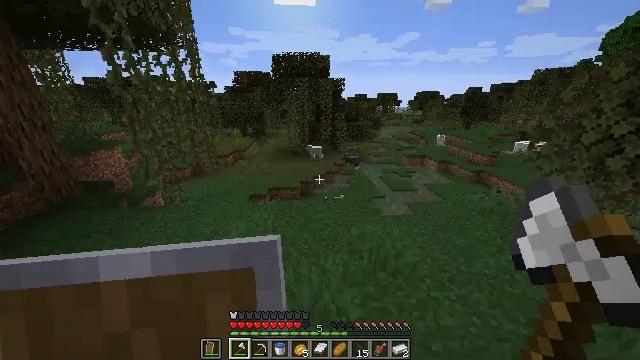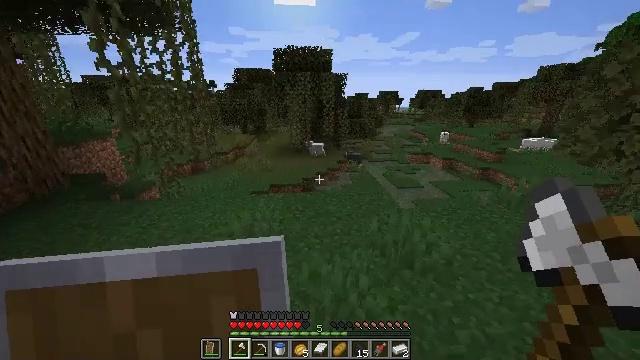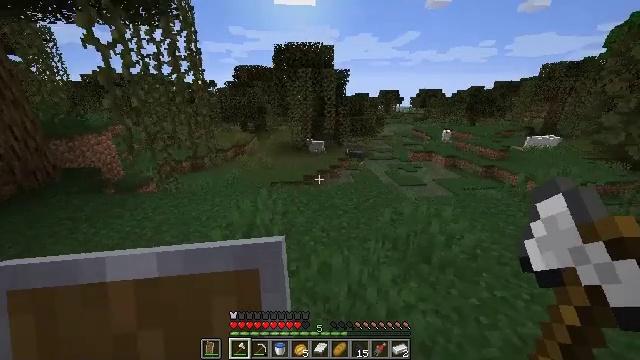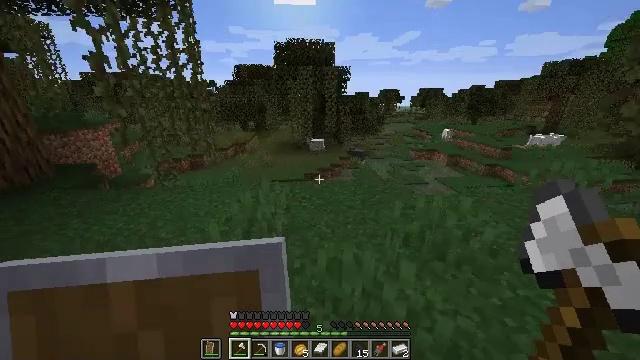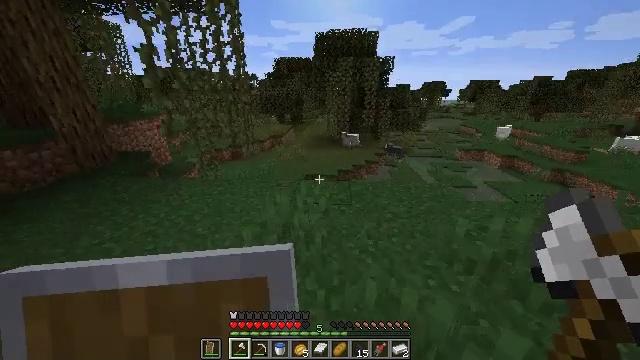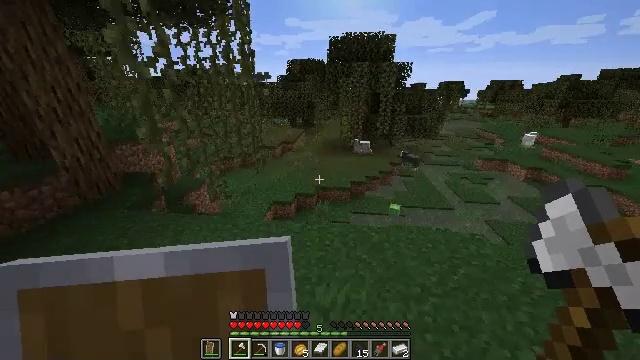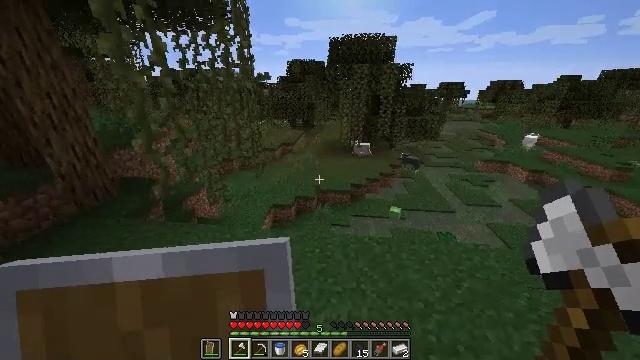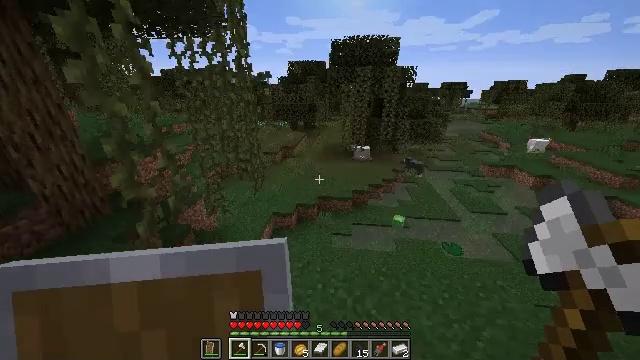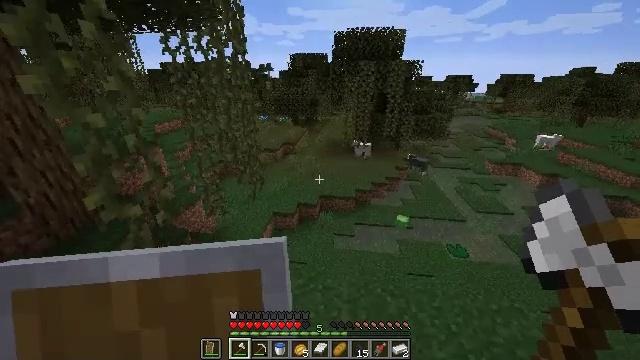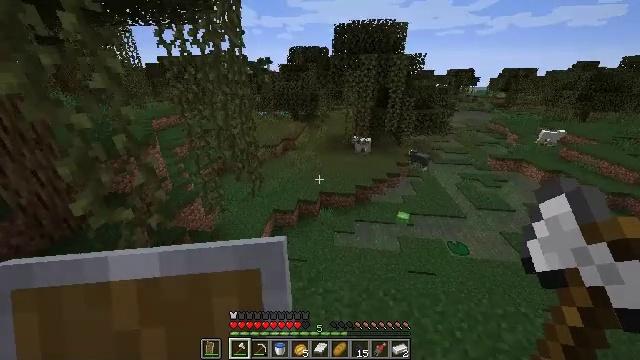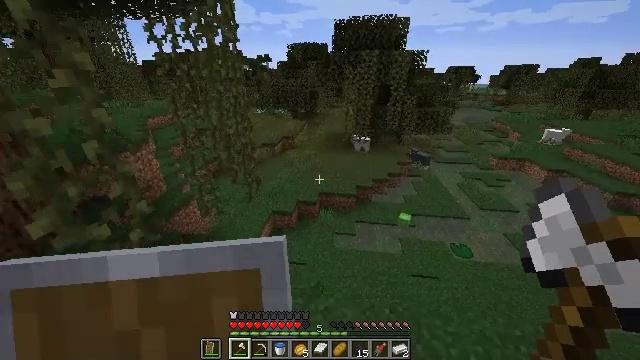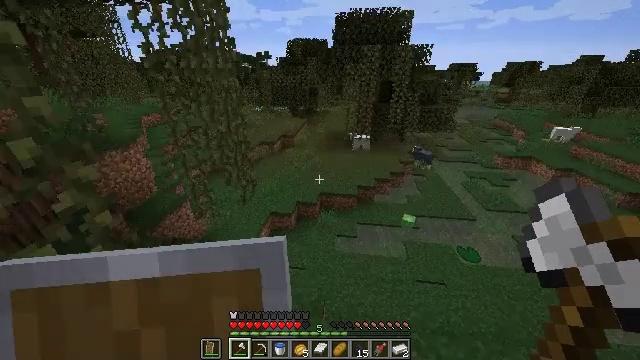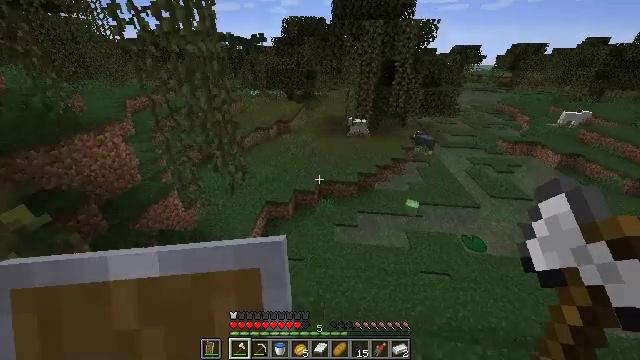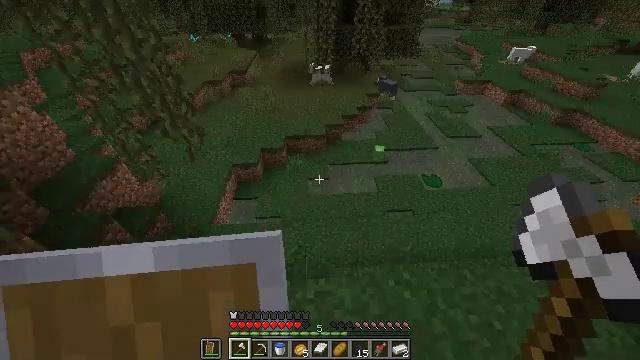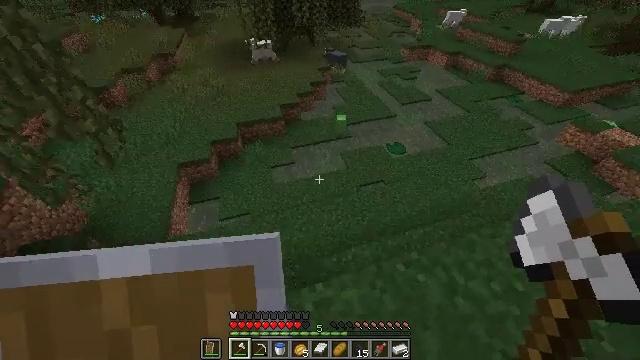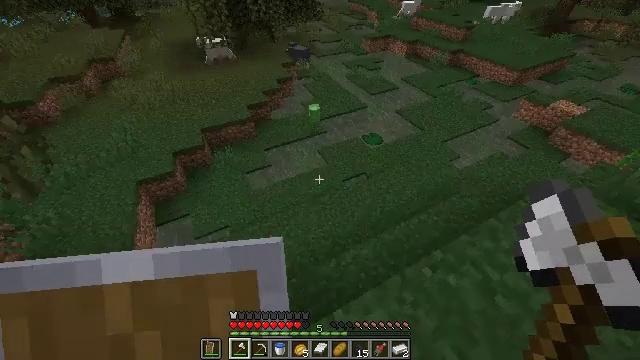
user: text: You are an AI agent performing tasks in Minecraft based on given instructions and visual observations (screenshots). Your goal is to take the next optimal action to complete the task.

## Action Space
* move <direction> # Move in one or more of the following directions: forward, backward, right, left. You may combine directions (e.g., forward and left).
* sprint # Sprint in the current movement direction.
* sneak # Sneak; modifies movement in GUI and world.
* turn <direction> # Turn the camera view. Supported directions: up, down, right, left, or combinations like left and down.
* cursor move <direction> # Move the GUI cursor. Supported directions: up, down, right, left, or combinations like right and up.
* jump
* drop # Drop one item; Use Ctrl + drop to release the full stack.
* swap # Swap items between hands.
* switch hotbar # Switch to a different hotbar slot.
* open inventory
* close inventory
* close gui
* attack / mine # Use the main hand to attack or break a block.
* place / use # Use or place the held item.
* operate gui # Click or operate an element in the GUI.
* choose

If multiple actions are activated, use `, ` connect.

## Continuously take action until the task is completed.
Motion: motion action
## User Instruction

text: Hunt mobs.
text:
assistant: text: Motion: move forward, sprint, jump
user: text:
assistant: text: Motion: move forward, sprint, jump
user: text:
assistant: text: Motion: move forward, sprint, jump
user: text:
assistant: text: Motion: move forward, sprint, turn left and down, jump
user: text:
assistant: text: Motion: move forward, sprint, turn left, jump
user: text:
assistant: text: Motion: move forward, sprint, jump
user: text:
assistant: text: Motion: move forward, sprint, jump
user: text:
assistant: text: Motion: move forward, sprint, turn down, jump
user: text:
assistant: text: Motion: move forward, sprint, turn down, jump
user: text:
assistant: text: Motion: move forward, sprint, jump
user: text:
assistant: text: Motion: move forward, sprint, jump
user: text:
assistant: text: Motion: move forward, sprint, turn down, jump
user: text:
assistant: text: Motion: move forward and move left, sprint, turn right and down, jump
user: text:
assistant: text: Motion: move forward and move left, sprint, turn right and down, jump
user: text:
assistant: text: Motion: move forward and move left, sprint, turn right
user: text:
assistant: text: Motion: move forward, sprint, turn right
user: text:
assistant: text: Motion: move forward
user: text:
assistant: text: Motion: move forward
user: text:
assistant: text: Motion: move forward
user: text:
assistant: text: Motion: move forward
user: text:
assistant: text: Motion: move forward, turn right
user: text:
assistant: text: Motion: move forward
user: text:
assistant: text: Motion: move forward, turn right and up
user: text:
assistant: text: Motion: move forward, sprint
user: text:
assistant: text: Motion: move forward, sprint, turn up
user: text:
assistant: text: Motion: move forward, sprint
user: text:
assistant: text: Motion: move forward, sprint, turn left and up
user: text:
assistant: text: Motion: move forward, sprint
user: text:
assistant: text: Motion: move forward, sprint
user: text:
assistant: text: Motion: move forward, sprint, turn left and up